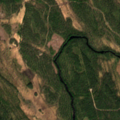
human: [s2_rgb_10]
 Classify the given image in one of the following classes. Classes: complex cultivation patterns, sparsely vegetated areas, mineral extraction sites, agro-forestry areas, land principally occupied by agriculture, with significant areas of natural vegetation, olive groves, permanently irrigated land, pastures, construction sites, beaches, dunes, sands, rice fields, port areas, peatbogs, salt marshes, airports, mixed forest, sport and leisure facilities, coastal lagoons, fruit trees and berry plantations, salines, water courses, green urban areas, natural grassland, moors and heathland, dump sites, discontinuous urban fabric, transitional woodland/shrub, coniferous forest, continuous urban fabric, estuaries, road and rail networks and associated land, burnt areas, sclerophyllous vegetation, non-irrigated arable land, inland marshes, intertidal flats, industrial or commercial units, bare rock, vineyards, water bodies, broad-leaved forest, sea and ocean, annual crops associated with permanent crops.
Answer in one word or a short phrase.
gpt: coniferous forest, mixed forest, transitional woodland/shrub